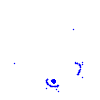
Particle: kaon